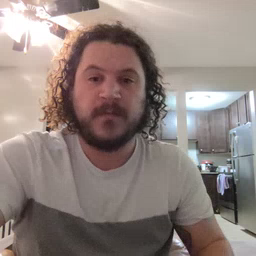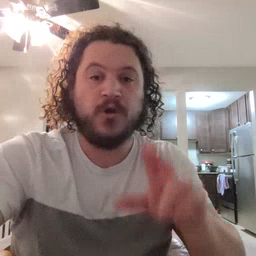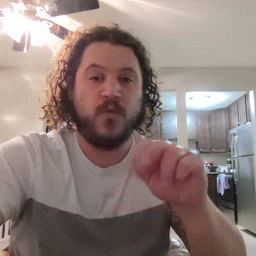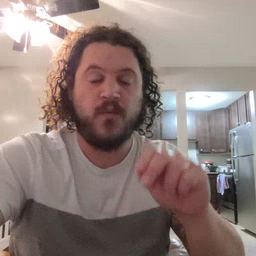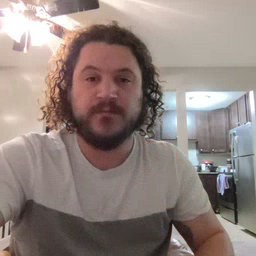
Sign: no